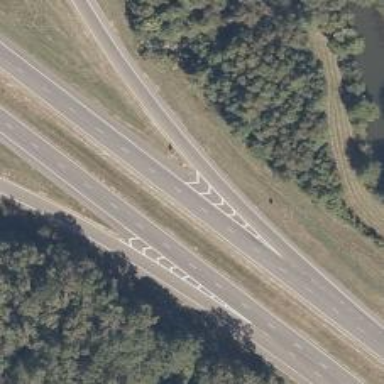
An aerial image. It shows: Asphalt motorway link.